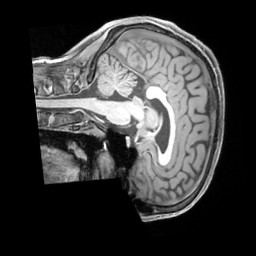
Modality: T1w
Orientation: sagittal
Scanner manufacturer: siemens
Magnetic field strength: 3 T
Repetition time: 2.3 s
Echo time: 0.00226 s